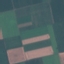
Land use / land cover: AnnualCrop